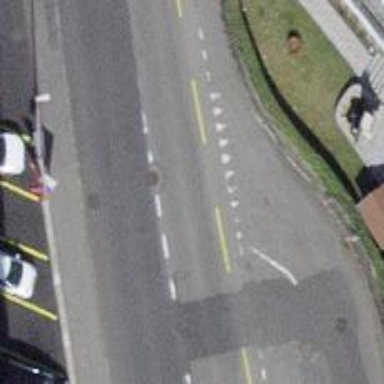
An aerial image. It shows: Tertiary road with asphalt surface and dedicated cycle lane. The road has separate sidewalks on both sides.